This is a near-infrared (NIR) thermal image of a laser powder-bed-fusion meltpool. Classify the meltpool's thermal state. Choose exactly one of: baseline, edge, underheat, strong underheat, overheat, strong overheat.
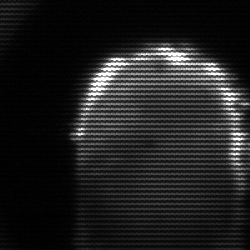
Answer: baseline